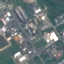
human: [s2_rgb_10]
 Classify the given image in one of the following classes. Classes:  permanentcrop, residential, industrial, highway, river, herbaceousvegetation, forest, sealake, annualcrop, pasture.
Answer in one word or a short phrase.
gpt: Industrial